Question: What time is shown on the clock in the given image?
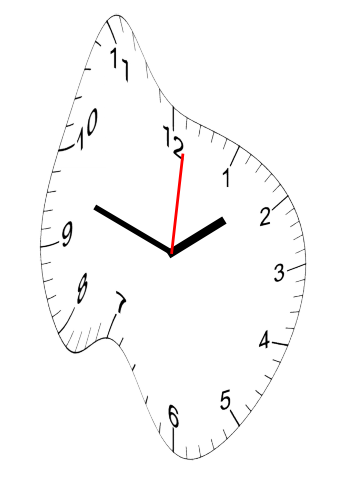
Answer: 01:48:01